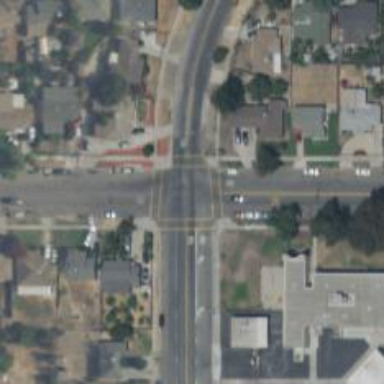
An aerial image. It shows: Marked road crossing.